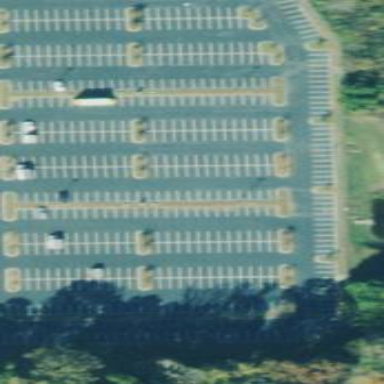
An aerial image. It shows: Parking area.